Question: Please see the figure. Here Contacts has stroked. Why so?
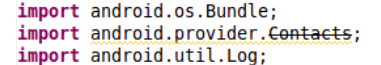
Answer: It means that class is deprecated.
A deprecated class is a class that has been superseded by a new class that has supposedly better and improved functionality. It is not recommended to use deprecated classes although it may be necessary to support all Android devices like those running SDK 1.5.
If you then go into the online API for the deprecated class, in your instance:
<URL>
It explains it is deprecated and if your lucky says what class you should use instead:
> This class is deprecated.
The APIs have been superseded by <URL>. The newer APIs allow access multiple accounts and support aggregation of similar contacts. These APIs continue to work but will only return data for the first Google account created, which matches the original behavior
When reading the documentation note the original API Contacts is from <URL>. Android 1.0
and the new API ContactsContract is from <URL>. Android 2.0
Therefore you will want to continue using your deprecated class if you want to support older devices.